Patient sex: F
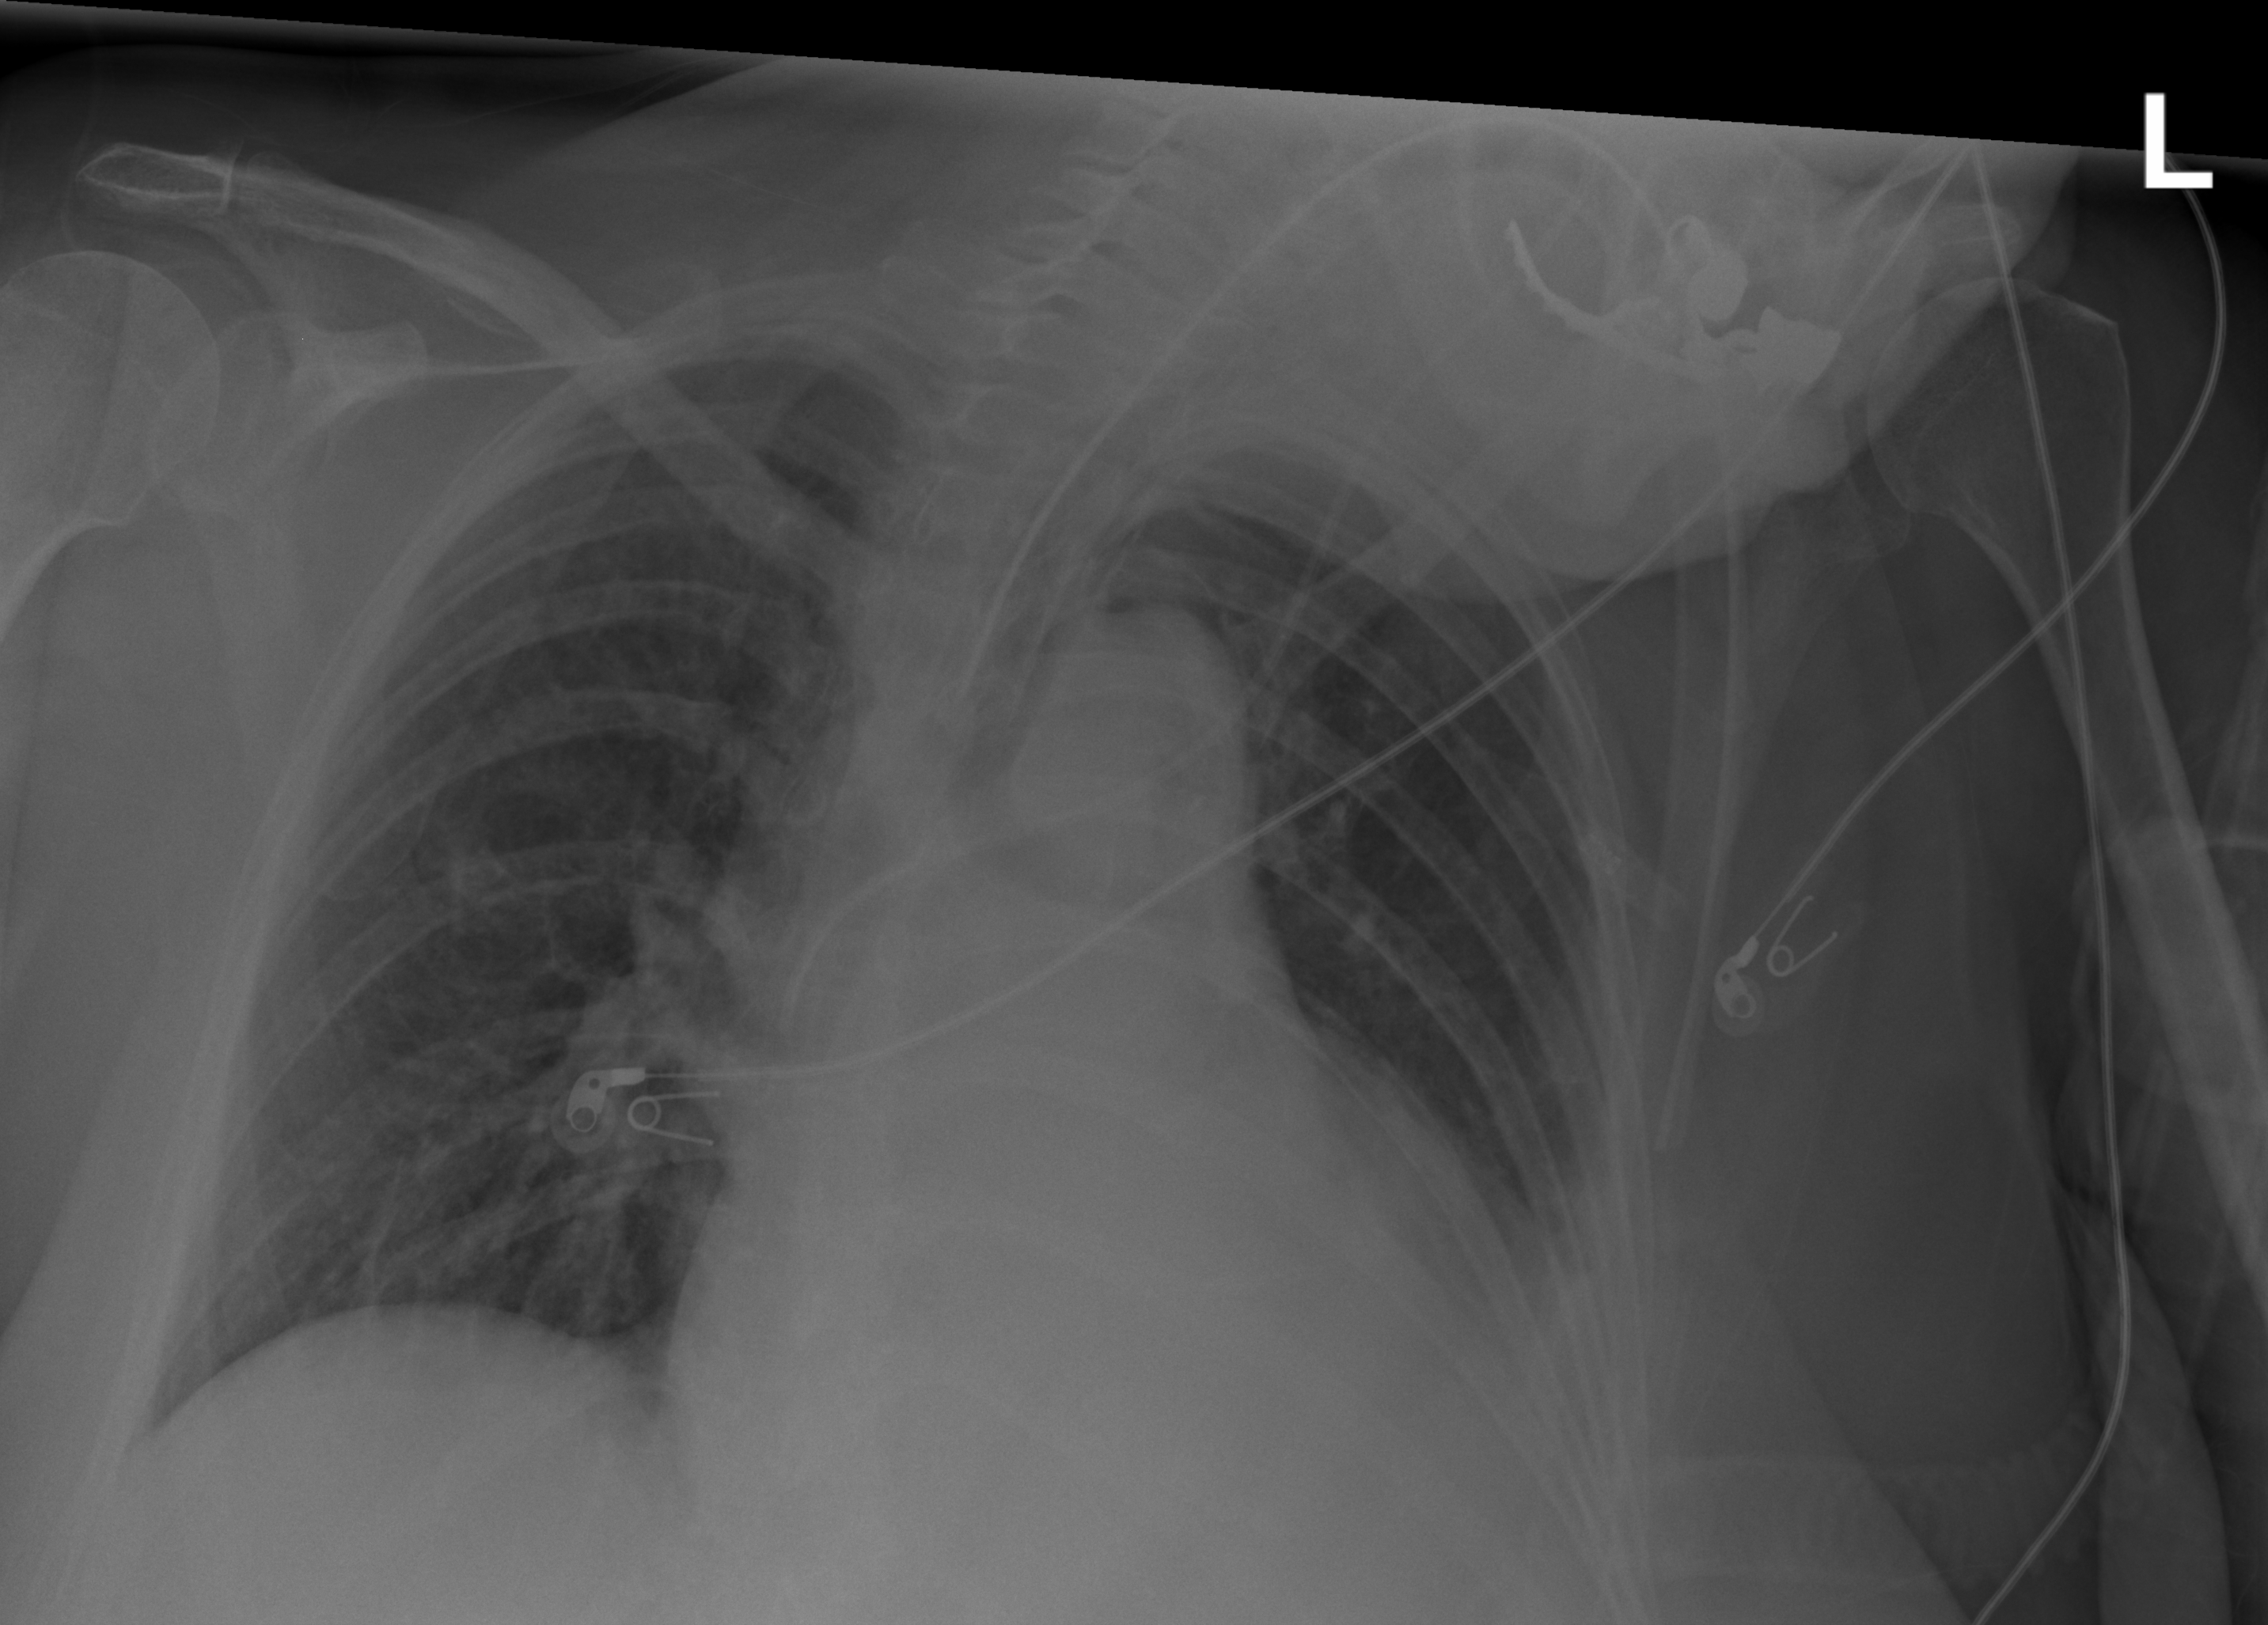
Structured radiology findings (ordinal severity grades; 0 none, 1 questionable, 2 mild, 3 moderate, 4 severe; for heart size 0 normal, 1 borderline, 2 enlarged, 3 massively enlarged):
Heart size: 2
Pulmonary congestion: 0
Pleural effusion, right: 0
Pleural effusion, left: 2
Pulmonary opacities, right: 0
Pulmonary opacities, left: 0
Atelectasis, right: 0
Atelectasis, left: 2